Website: crate-barrel
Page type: customer-info-address
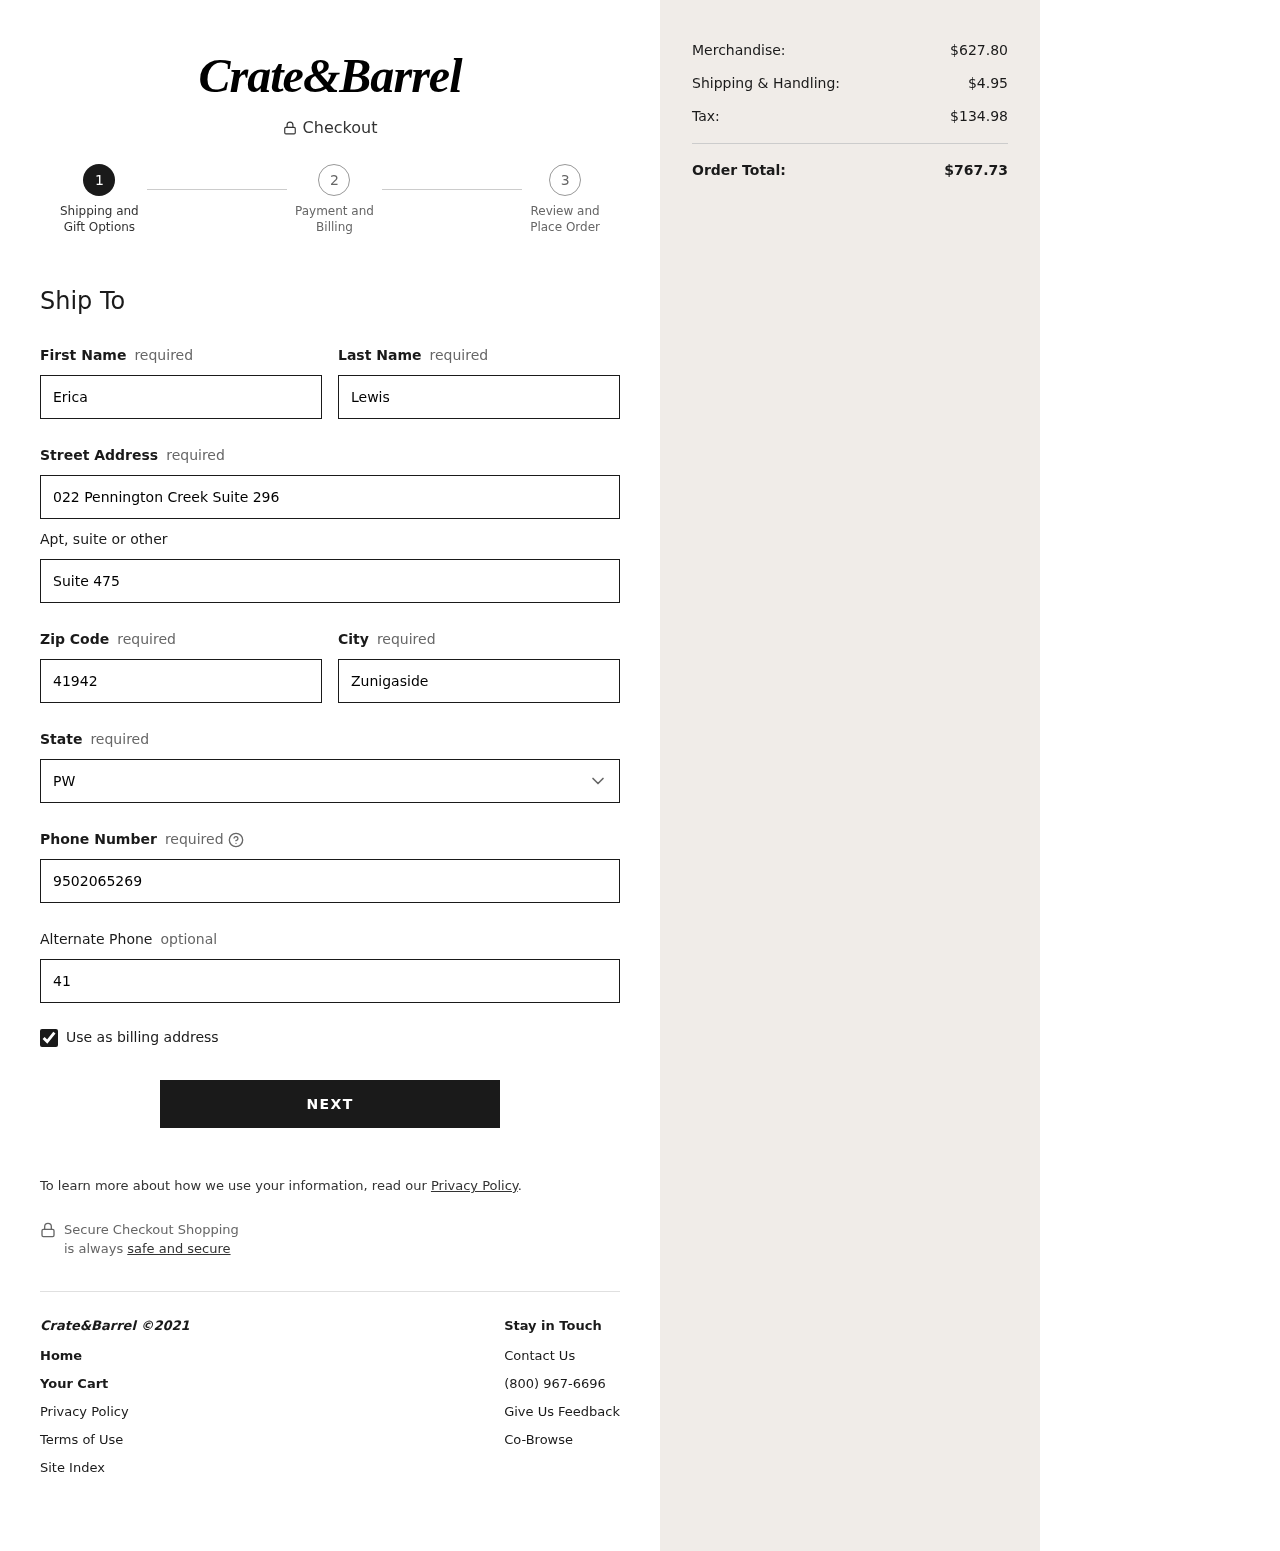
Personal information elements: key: PII_STATE
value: PW
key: PII_FIRSTNAME
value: Erica
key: PII_LASTNAME
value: Lewis
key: PII_STREET
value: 022 Pennington Creek Suite 296
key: PII_STREET2
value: Suite 475
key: PII_POSTCODE
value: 41942
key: PII_CITY
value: Zunigaside
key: PII_PHONE
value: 9502065269
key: PII_PHONE_ALT
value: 4185574662
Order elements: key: ORDER_SUBTOTAL
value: $627.80
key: ORDER_SHIPPING_COST
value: $4.95
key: ORDER_TAX
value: $134.98
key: ORDER_TOTAL
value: $767.73